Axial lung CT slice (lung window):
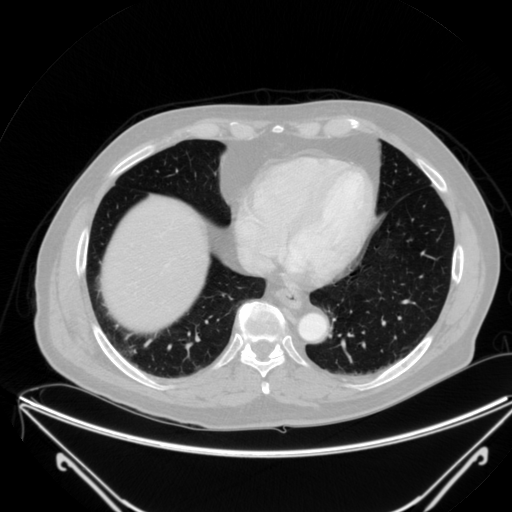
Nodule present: no